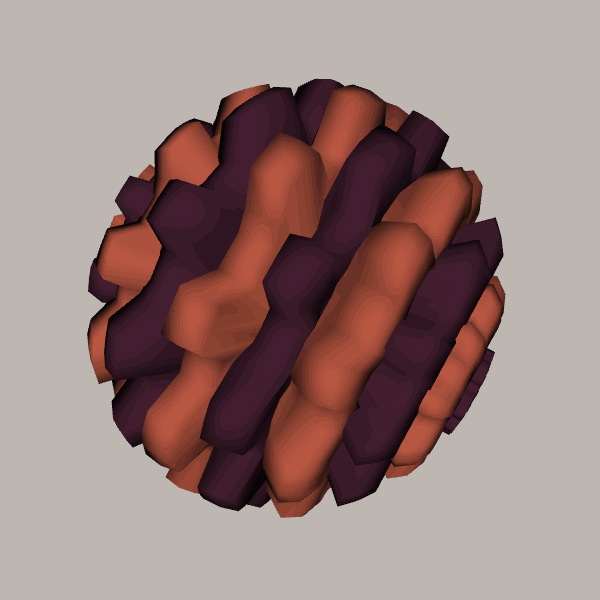
Background: light